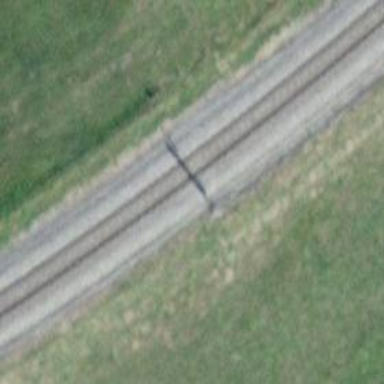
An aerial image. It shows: Narrow-gauge railway with single track. The railway is electrified with contact line.